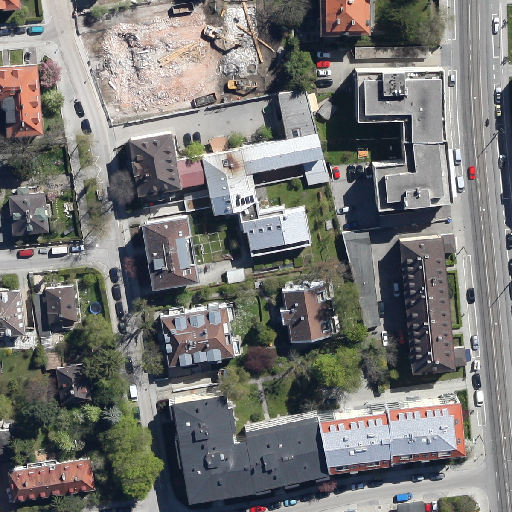
Referring expression: paved road along with tree